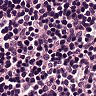
Metastatic tissue present: no